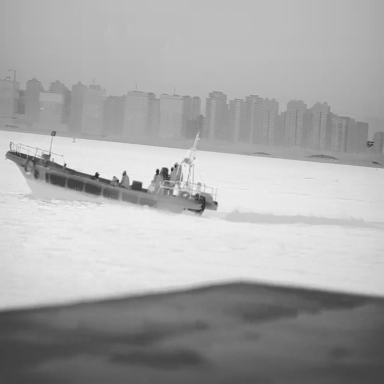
There is a bulk_carrier in the infrared image.